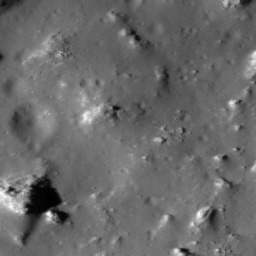
Host type: background_regolith
Lunar coordinates: latitude nan, longitude nan